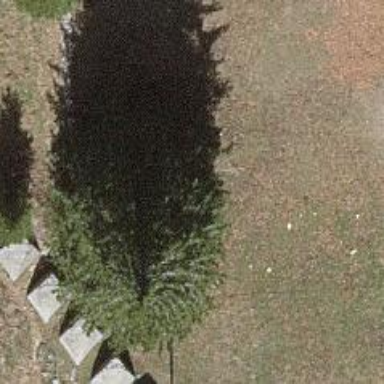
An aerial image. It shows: Beautiful tree in nature.